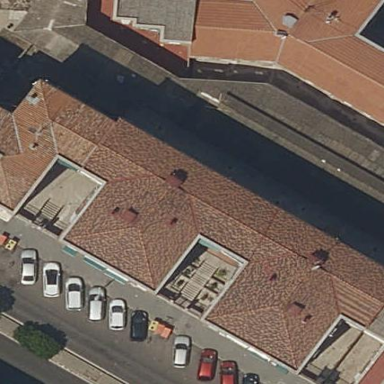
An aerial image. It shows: Image showing building with apartments.